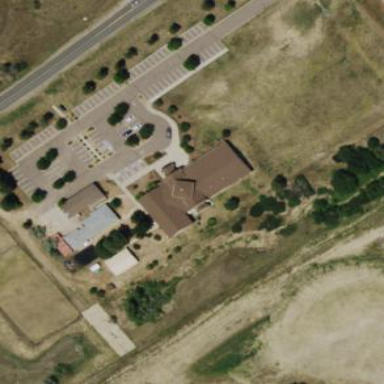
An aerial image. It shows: Beautiful church building.